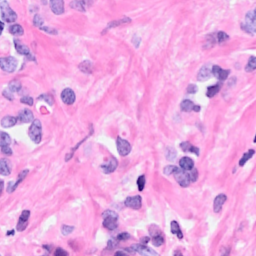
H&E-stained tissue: Breast